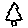
Label: tree